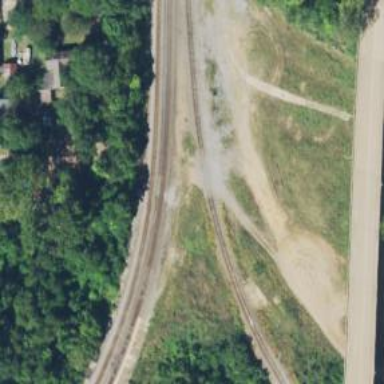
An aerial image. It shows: Abandoned railway.